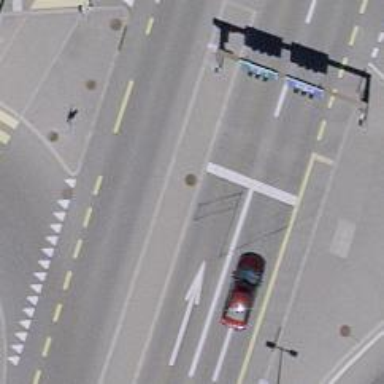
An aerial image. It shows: Road with traffic signals controlling the flow of traffic.